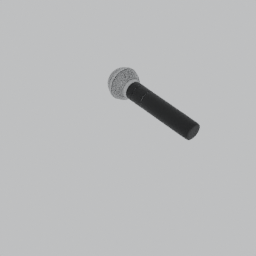
Label: electronics